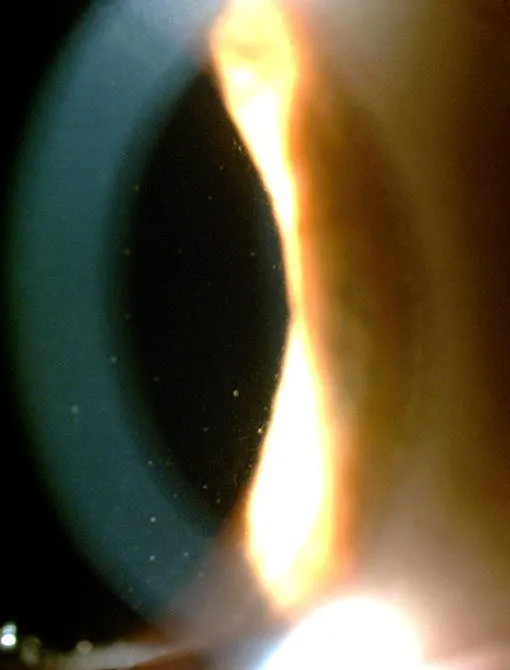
Anterior segment presenting fine diffuse keratic preciptates.
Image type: ophthalmic_imaging (slit_lamp_photograph)